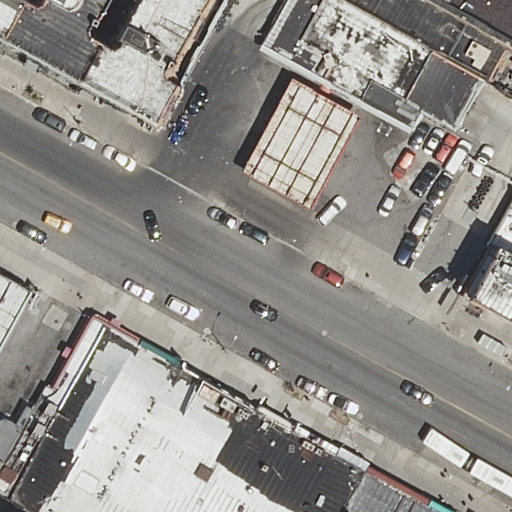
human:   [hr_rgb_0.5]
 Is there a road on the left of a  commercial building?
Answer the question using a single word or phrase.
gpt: no

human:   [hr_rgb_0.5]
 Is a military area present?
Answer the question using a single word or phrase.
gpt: no

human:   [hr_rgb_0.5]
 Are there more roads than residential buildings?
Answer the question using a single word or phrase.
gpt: no

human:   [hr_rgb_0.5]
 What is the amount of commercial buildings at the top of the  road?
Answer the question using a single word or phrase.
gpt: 0

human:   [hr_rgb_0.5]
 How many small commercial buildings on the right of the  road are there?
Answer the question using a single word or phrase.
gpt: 0

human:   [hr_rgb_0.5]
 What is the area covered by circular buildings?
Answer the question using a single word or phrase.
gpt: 0m2

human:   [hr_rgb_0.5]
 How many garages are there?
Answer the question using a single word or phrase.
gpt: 0

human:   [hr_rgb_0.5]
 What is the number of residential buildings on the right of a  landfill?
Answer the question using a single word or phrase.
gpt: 0

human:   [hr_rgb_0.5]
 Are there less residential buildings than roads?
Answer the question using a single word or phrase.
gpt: no

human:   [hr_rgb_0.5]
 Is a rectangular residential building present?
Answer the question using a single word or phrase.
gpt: yes

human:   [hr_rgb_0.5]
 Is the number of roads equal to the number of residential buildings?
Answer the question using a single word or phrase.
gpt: no

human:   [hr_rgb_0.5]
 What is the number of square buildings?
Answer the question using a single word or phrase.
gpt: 0

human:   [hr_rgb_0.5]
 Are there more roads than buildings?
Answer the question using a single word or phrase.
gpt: no

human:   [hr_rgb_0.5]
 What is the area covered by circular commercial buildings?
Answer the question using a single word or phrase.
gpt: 0m2

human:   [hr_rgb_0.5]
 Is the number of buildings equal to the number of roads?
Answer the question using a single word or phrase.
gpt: no

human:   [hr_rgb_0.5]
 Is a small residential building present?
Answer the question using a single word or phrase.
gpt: yes

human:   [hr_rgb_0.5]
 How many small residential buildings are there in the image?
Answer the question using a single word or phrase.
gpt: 4

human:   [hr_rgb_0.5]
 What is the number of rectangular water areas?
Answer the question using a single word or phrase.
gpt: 0

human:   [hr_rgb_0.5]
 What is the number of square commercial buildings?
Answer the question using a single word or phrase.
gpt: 0

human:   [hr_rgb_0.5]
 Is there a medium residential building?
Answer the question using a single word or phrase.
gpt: yes

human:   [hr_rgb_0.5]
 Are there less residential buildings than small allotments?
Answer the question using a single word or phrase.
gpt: no

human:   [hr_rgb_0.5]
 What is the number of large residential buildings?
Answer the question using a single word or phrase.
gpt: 3

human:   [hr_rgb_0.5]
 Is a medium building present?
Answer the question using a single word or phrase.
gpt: yes

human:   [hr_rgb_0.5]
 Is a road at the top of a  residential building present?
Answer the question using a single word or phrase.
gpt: yes

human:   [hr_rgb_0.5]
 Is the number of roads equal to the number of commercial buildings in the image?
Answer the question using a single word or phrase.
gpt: no

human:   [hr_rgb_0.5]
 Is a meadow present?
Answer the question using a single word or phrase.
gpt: no

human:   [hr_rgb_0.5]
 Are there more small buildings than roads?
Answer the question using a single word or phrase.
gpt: yes

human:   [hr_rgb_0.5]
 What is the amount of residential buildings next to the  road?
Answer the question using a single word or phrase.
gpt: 10

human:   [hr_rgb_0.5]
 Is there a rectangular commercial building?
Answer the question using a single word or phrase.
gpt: no

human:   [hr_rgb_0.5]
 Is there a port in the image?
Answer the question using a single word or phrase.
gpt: no

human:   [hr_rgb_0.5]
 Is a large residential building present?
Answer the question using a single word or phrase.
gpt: yes

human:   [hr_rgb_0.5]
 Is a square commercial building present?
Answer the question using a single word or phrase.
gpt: no

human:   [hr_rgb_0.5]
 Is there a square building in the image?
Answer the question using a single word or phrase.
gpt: no

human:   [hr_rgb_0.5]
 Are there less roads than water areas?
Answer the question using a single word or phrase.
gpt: no

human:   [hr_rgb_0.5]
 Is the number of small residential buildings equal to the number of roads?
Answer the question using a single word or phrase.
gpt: no

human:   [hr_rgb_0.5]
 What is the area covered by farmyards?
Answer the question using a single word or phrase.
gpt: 0m2